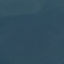
Label: SeaLake